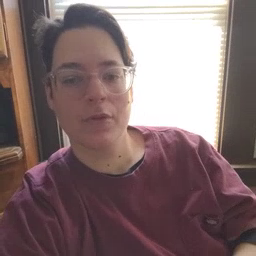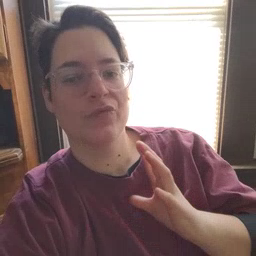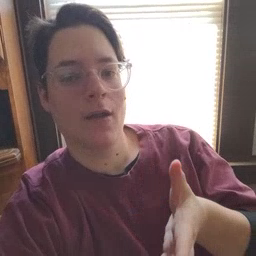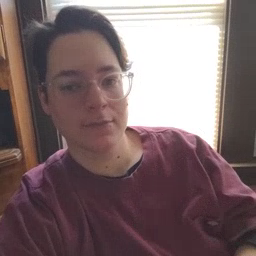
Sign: fine